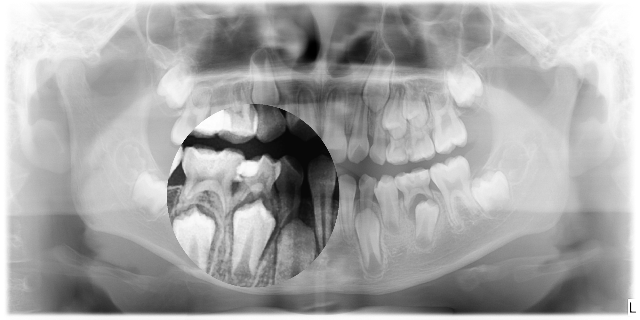
child